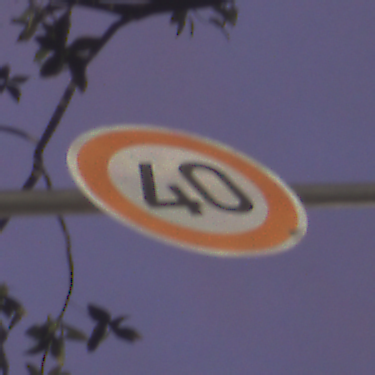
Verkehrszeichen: Geschwindigkeit40
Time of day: SunriseSunset
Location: Outdoor (Urban)
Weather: PartlyCloudy
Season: NotSpecified
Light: Artificial